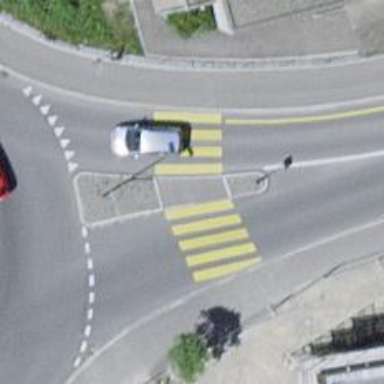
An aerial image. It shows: Marked crossing with pedestrian island.